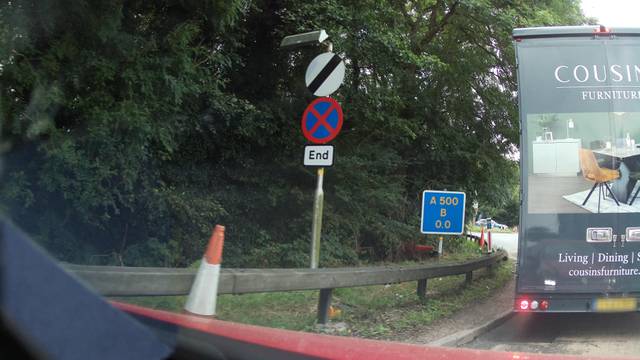
Region: United Kingdom
Coordinates: 52.976, -2.223